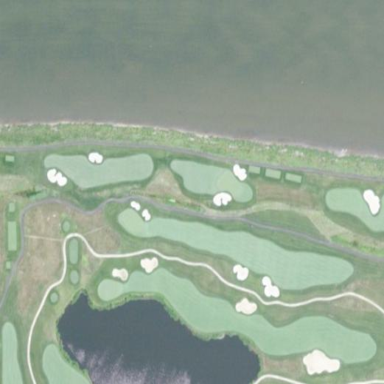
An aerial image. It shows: Rough area in golf course.